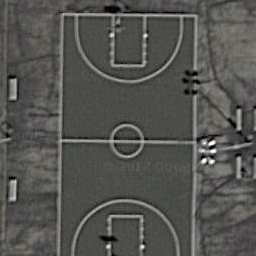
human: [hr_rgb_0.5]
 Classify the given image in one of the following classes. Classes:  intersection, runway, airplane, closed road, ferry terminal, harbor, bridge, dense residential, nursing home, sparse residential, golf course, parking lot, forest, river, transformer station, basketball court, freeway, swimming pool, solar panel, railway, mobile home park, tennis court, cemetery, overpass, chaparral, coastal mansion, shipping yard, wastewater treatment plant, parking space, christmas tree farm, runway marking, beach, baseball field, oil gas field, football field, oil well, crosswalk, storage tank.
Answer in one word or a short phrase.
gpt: basketball court